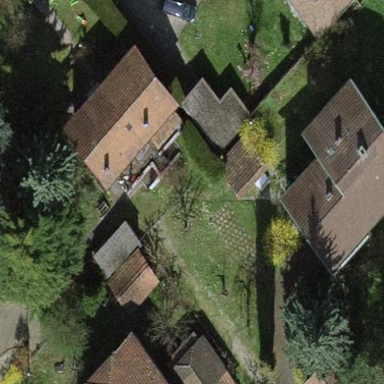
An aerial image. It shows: Garden enclosed by fence.